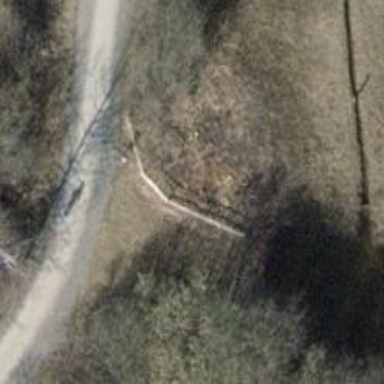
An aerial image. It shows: Bench for seating.